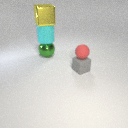
large green metal sphere behind small gray rubber cube